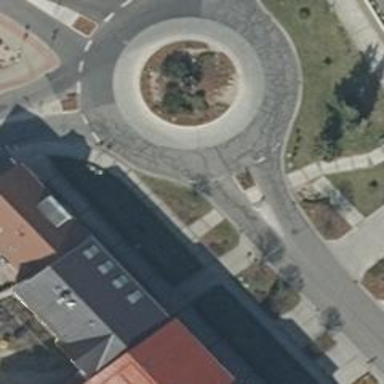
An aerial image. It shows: Tertiary road with asphalt surface leading to roundabout junction.